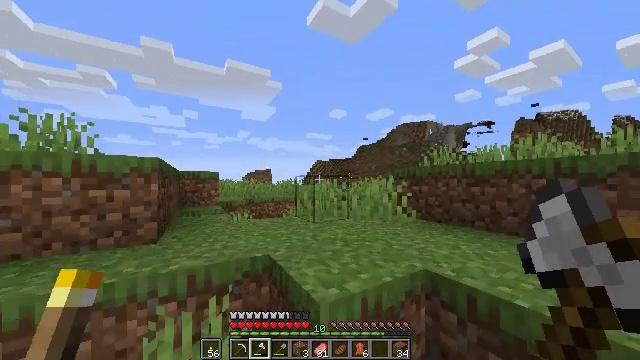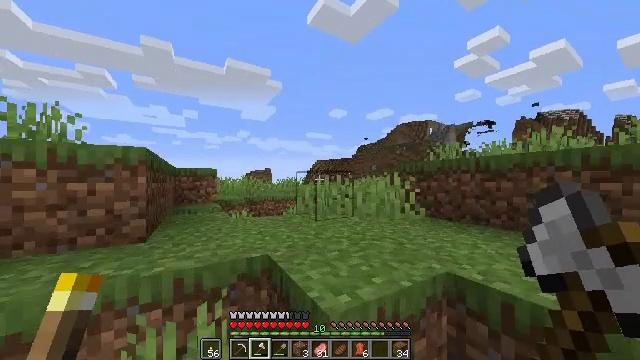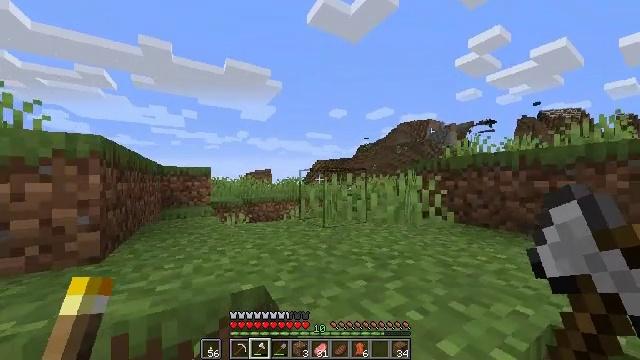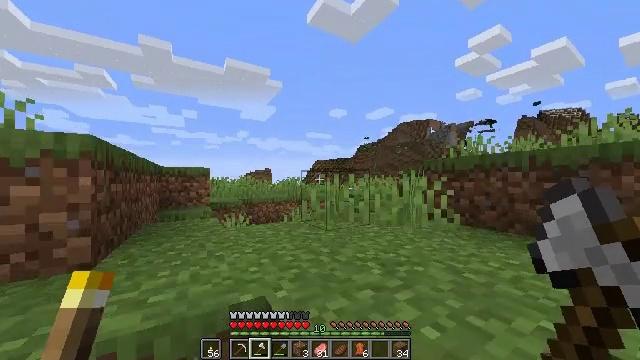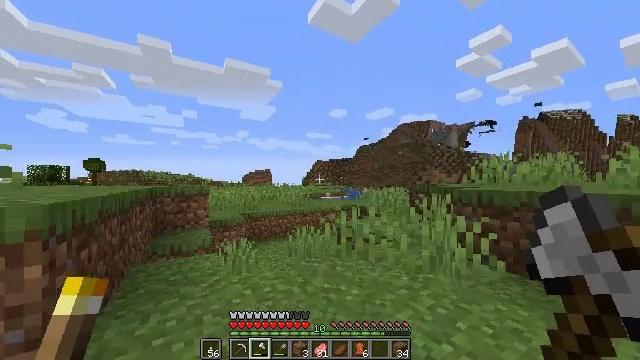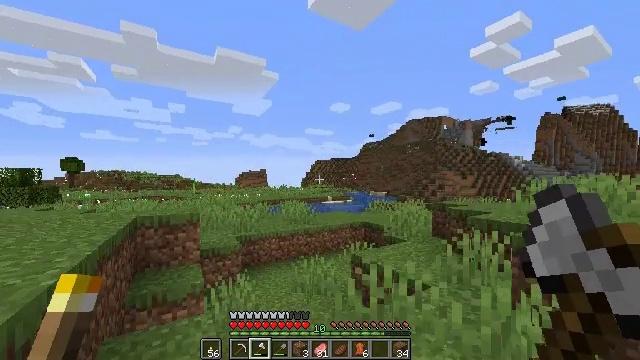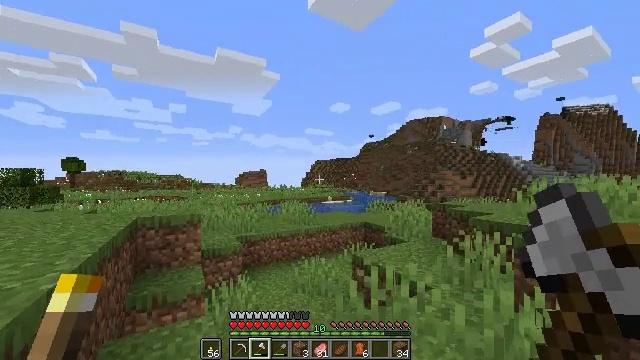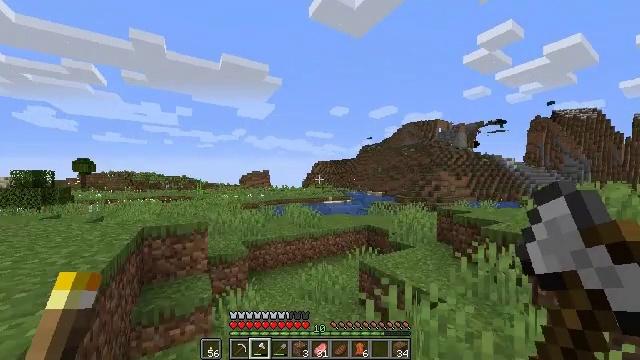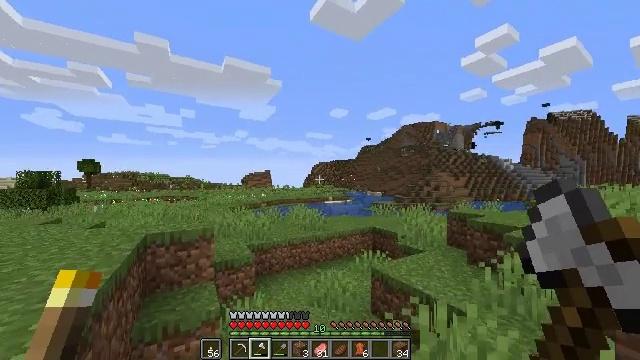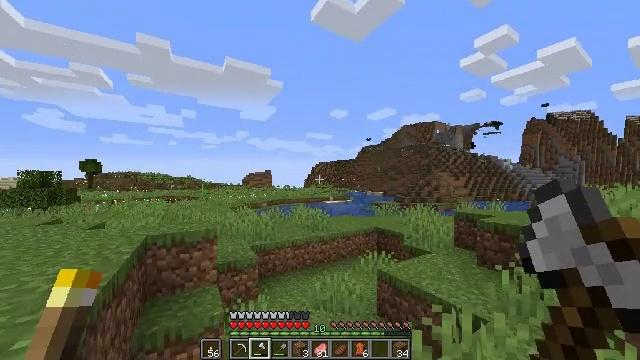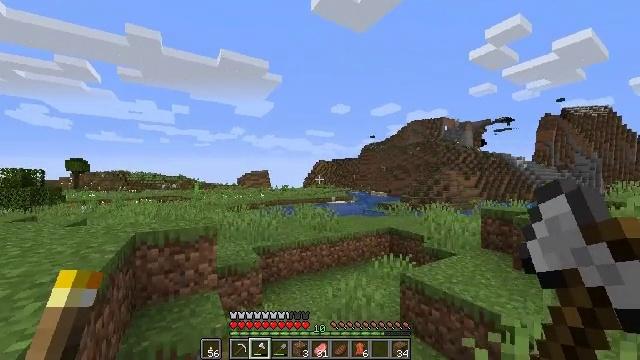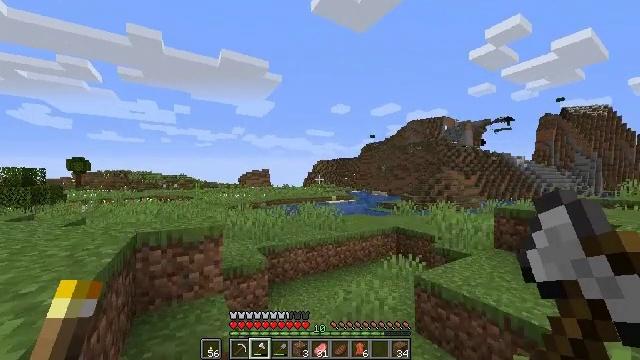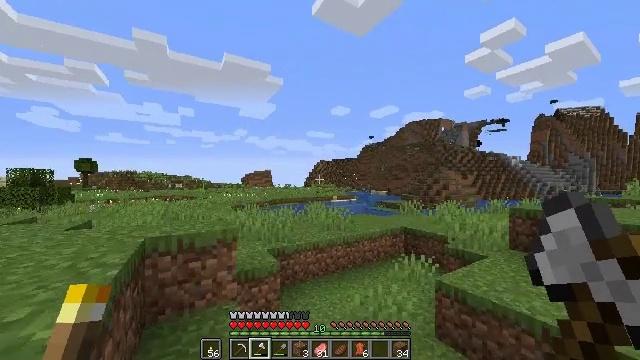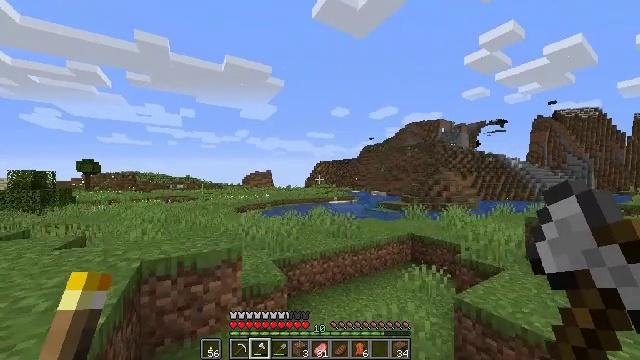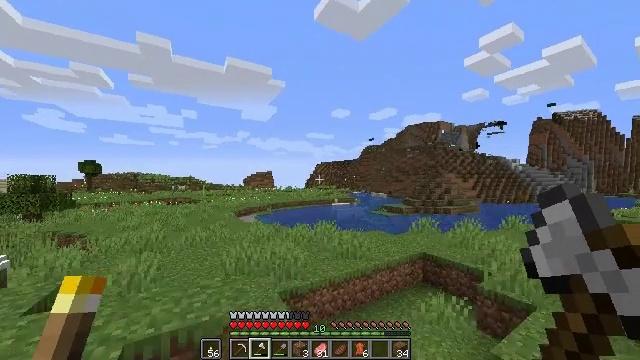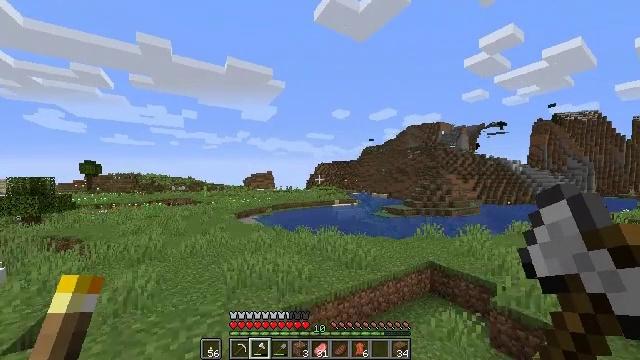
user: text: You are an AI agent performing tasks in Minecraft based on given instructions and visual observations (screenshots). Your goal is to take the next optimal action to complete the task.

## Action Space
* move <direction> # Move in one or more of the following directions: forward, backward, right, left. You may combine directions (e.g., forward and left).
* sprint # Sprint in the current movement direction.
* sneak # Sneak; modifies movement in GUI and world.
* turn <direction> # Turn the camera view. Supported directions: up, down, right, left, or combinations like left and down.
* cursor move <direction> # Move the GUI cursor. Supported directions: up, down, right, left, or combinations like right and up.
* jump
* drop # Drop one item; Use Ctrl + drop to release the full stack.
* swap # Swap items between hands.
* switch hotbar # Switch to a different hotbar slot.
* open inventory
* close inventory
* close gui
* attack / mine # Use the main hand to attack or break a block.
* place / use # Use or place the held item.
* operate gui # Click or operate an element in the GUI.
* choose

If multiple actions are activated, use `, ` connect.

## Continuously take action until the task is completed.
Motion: motion action
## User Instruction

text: Collect a hay block for crafting.
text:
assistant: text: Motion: move forward, sprint, jump
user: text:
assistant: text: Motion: move forward, sprint, jump
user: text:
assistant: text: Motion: move forward, sprint, jump
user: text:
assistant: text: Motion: move forward and move left, sprint, jump
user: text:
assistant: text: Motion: move forward and move left, sprint, jump
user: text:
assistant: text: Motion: move forward and move left, sprint, jump
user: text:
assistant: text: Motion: move forward and move left, sprint, jump
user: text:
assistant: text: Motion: move forward and move left, sprint, jump
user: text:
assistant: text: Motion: move forward and move left, sprint, jump
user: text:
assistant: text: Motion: move forward and move left, sprint, jump
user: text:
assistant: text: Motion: move forward and move left, sprint, jump
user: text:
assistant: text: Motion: move forward and move left, sprint, jump
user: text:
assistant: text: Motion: move forward and move left, sprint, jump
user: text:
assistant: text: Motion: move forward and move left, sprint, jump
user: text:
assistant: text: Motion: move forward and move left, sprint, jump
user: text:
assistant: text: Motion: move forward and move left, sprint, jump
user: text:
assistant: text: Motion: move forward and move left, sprint, jump
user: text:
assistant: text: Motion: move forward and move left, sprint, jump
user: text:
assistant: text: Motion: move forward and move left, sprint, jump
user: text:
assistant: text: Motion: move forward and move left, sprint, jump
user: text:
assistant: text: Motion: move forward and move left, sprint, jump
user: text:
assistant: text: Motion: move forward and move left, sprint, jump
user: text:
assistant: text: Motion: move forward and move left, sprint, jump
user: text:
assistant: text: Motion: move forward and move left, sprint, jump
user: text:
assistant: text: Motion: move forward and move left, sprint, jump
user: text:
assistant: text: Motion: move forward and move left, sprint, jump
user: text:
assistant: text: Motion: move forward and move left, sprint, jump
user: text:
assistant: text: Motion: move forward and move left, sprint, jump
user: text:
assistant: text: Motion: move forward and move left, sprint, jump
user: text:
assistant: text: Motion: move forward and move left, sprint, jump